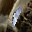
Label: 1